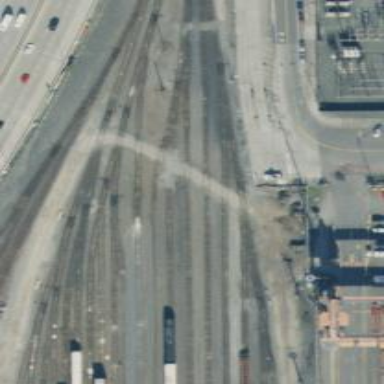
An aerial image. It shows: Level crossing along the railway.